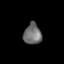
Tissue: skin
Cell type: T cells
Senescence score: 0.2621
Nuclear area (px): 366
Mean DAPI intensity: 110.287